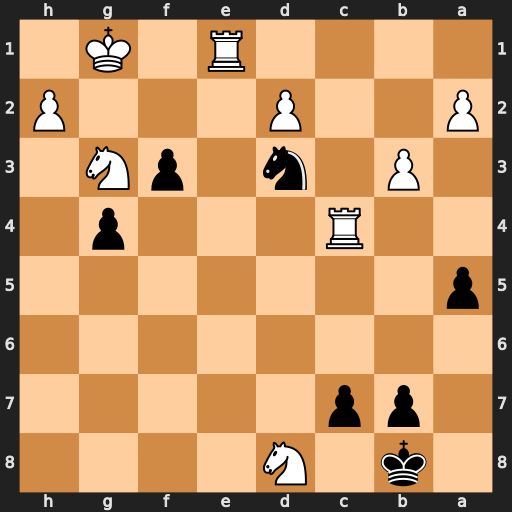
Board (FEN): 1k1N4/1pp5/8/p7/2R3p1/1P1n1pN1/P2P3P/4R1K1
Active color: b
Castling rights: -
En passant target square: -
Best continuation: f2+ Kg2 fxe1=Q